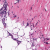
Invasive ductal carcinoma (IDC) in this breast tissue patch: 0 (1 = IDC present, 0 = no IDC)